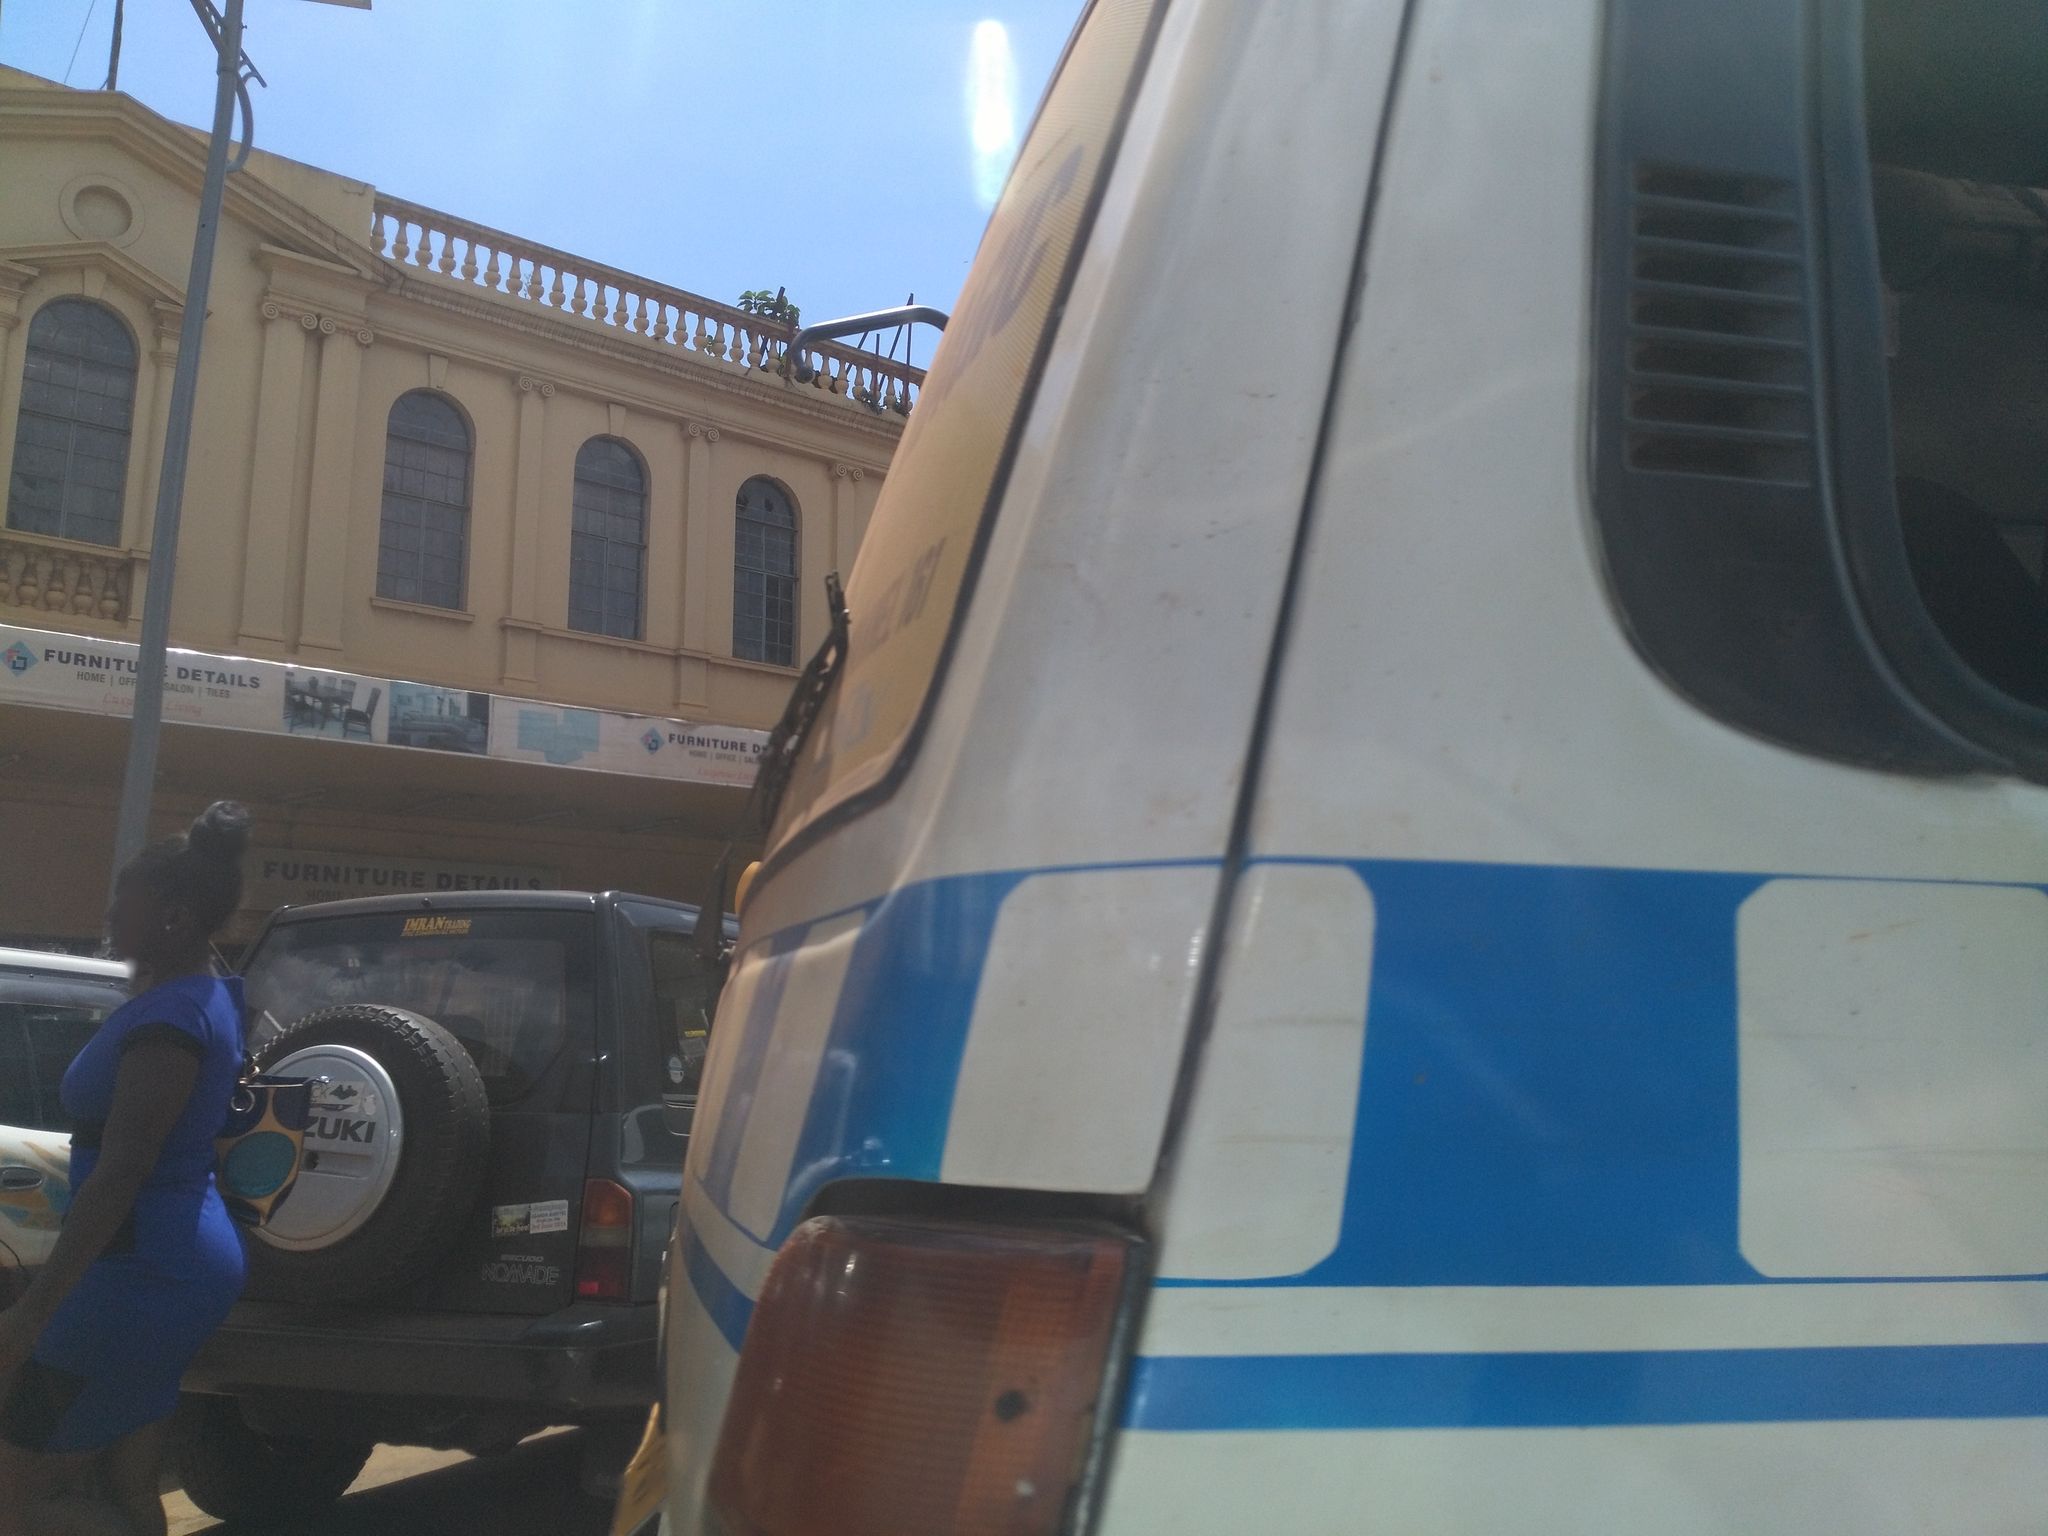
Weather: cloudy
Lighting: day
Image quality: good
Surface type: walking surface
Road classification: primary
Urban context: urban centre
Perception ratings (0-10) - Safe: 3.77, Lively: 7.73, Beautiful: 1.59, Boring: 2.32, Depressing: 3.37, Wealthy: 6.38